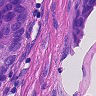
Metastatic tissue present: yes